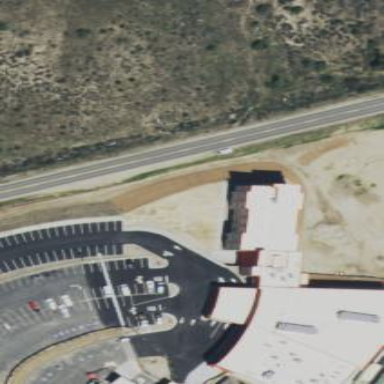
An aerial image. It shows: Casino building offering gambling services.